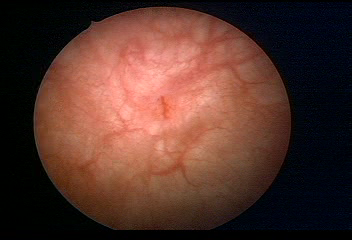
Modality: WLC
Class: Normal mucosa
Bladder cancer association: No